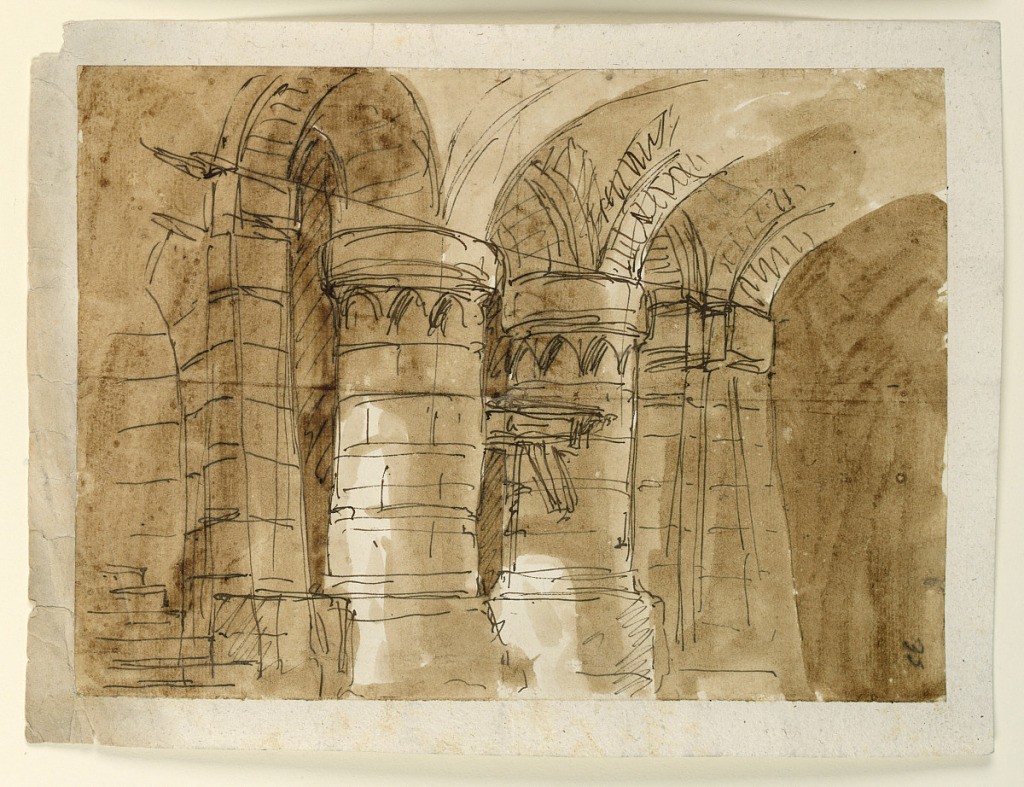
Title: Stage Designs: Detail of Gothic Interior
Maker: Giuseppe Barberi, Italian, 1746–1809
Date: early 19th century
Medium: Pen and brown ink, brush and brown wash on lined off-white laid paper
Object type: Drawing
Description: Some columns supporting huge vaults in crypt-like building.